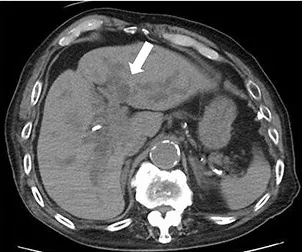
(a) Computed tomography showing dilated intrahepatic bile ducts (white arrow).
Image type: radiology (ct)